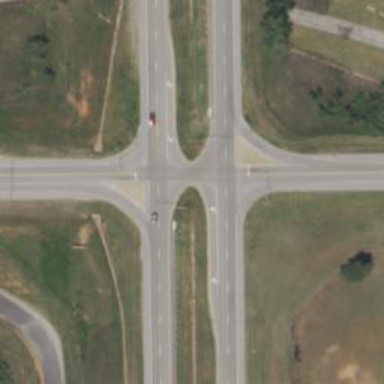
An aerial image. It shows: Stop road.